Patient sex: M
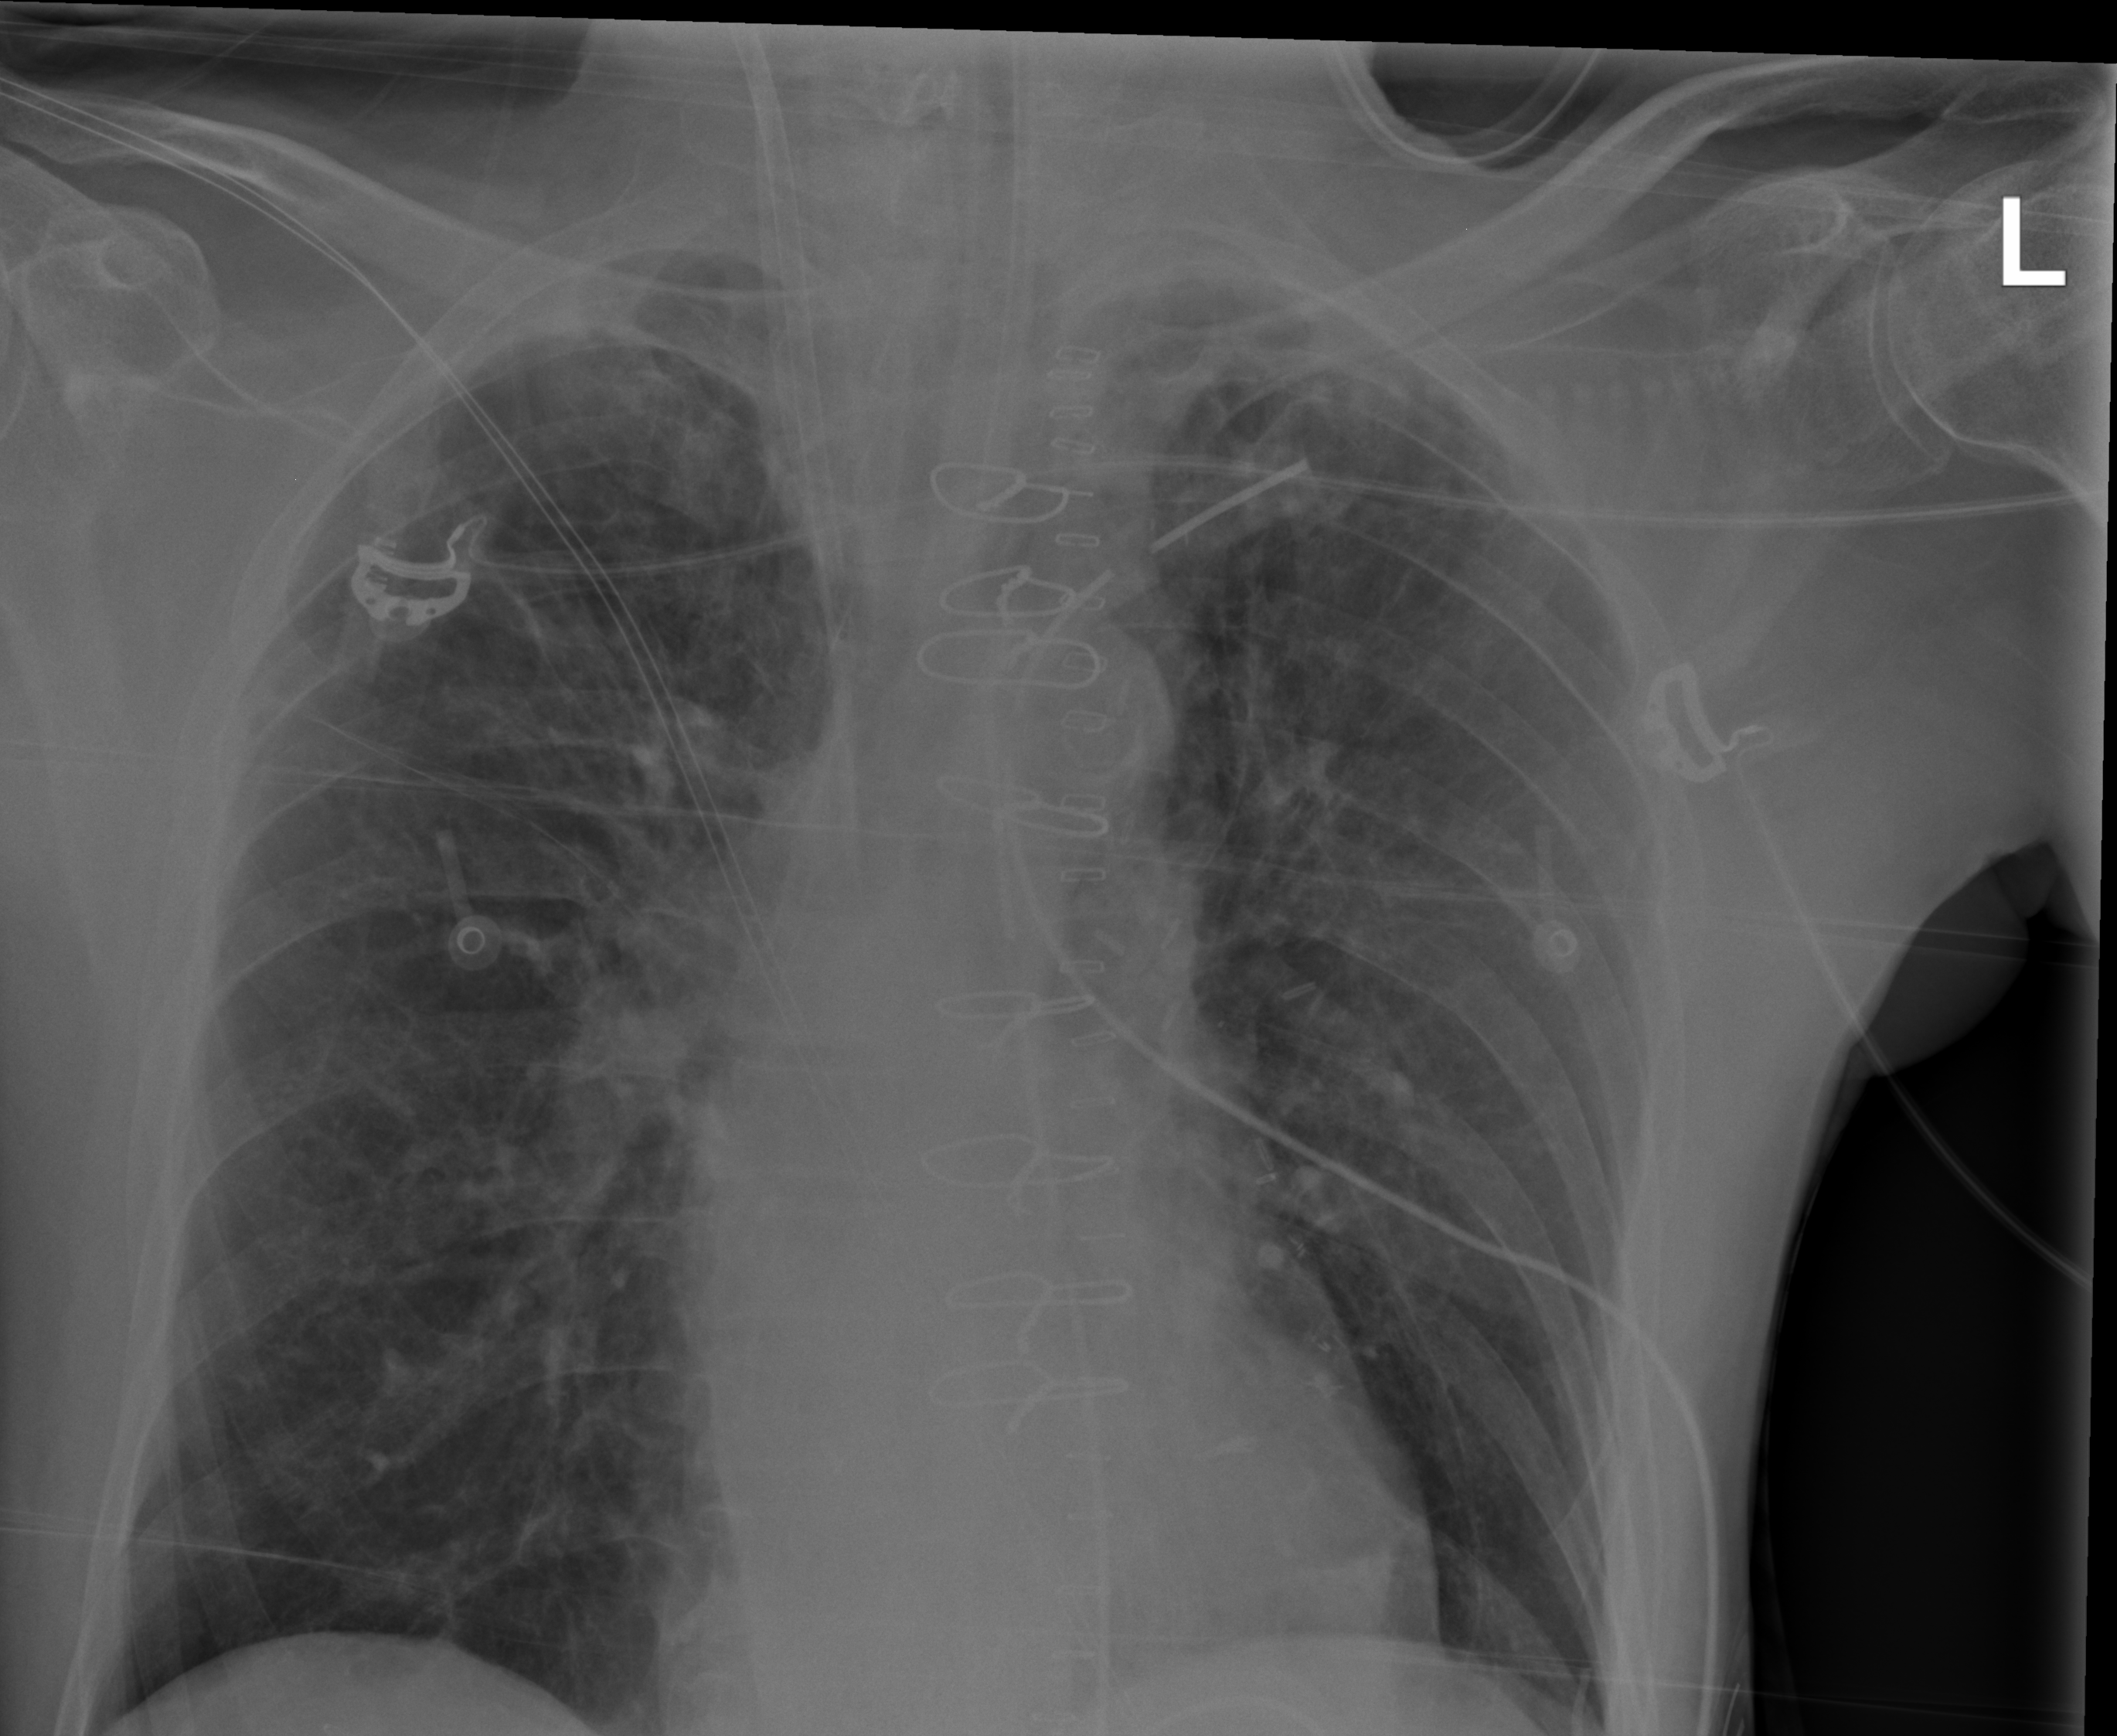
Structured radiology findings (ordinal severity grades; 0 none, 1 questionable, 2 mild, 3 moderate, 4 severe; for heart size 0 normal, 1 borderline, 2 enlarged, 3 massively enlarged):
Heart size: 0
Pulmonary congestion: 0
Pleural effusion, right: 0
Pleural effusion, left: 0
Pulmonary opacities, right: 0
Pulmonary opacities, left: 0
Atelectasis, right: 0
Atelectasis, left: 0